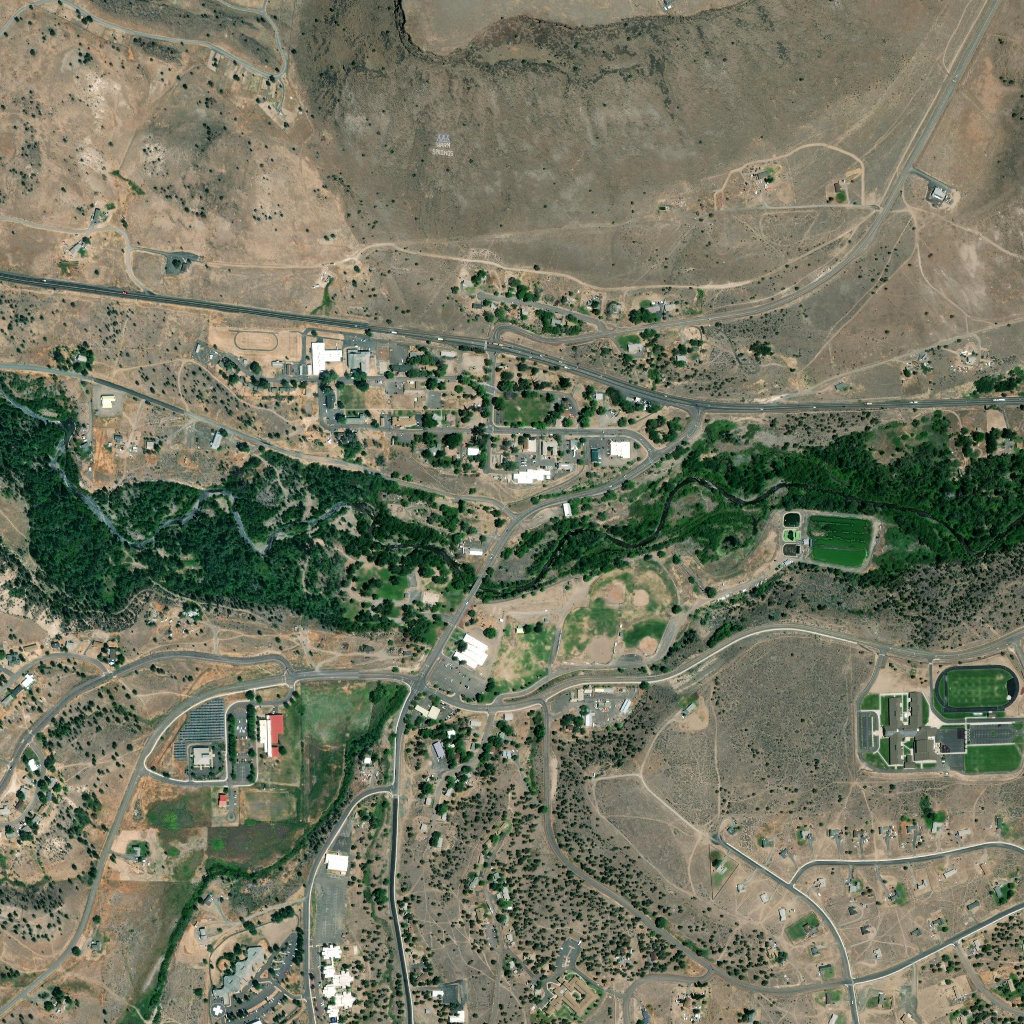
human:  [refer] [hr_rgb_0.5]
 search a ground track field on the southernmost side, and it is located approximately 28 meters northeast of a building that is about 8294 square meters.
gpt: <box>[[91, 65, 99, 69, 0]]</box>

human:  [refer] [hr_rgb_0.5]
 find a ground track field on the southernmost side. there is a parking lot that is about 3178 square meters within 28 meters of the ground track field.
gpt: <box>[[91, 65, 99, 69, 0]]</box>

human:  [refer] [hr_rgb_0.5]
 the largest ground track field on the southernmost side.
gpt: <box>[[91, 65, 99, 69, 0]]</box>

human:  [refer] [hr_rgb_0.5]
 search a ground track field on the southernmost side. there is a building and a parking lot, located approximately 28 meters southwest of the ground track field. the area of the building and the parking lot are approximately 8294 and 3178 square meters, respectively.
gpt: <box>[[91, 65, 99, 69, 0]]</box>